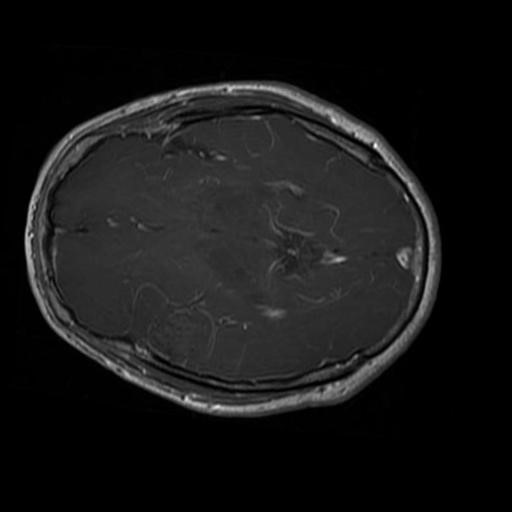
Label: brain_glioma